Interaction volume radius: 5 \u00c5
Interaction volume height: 25 \u00c5
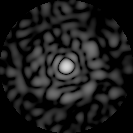
Disorder parameter: 0.8213